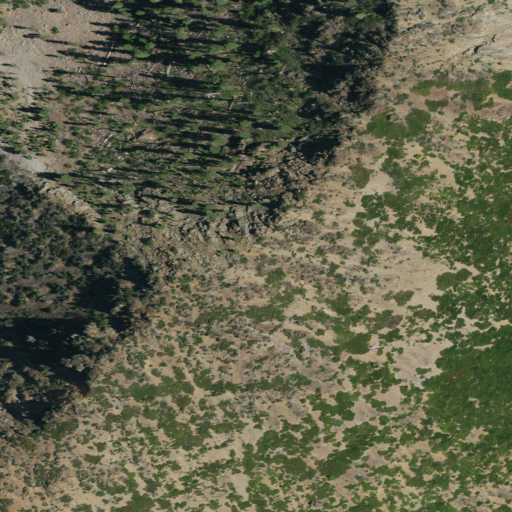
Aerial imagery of mountain in California named Potato Mountain containing grassland, evergreen forest, and shrub